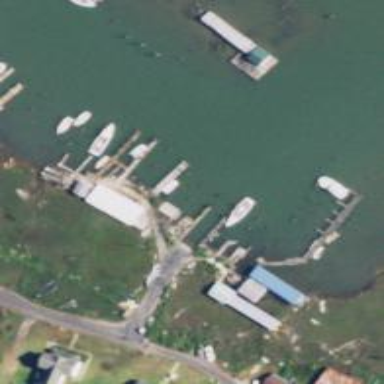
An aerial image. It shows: Boatyard along the waterway.